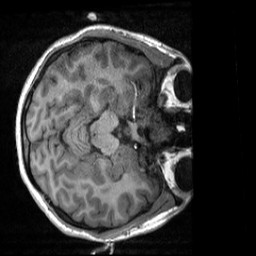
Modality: T1w
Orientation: axial
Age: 22
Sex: female
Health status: healthy
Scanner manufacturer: siemens
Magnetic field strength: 3 T
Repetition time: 2 s
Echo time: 0.00232 s